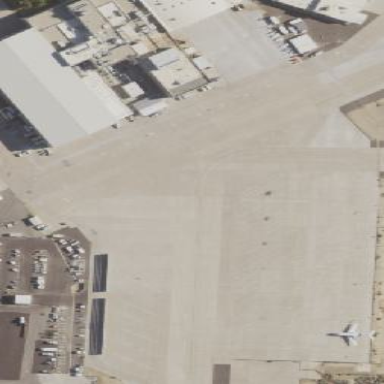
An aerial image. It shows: Apron at the airport.